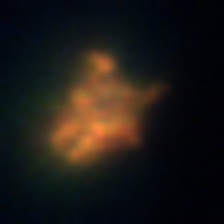
Taxon: Unknown_detritus
Group: Unknown